Question: I created a list basically copying the 'ListDemo.java' from the oracle site. I included a picture of what I have.
'''
public static class BackpackList extends JPanel implements ListSelectionListener {
private JList list;
private DefaultListModel listModel;
private static final String useString = "Use";
private JButton useButton;
public BackpackList() {
super(new BorderLayout());
listModel = new DefaultListModel();
listModel.addElement("Flashlight");
listModel.addElement("Health potion");
listModel.addElement("Snacks");
//Create the list and put it in a scroll pane.
list = new JList(listModel);
list.setSelectionMode(ListSelectionModel.SINGLE_SELECTION);
list.setSelectedIndex(0);
list.addListSelectionListener(this);
list.setVisibleRowCount(10);
JScrollPane listScrollPane = new JScrollPane(list);
useButton = new JButton(useString);
useButton.setActionCommand(useString);
useButton.addActionListener(new UseListener());
//Create a panel that uses BoxLayout.
JPanel buttonPane = new JPanel();
buttonPane.setLayout(new BoxLayout(buttonPane,
BoxLayout.LINE_AXIS));
buttonPane.add(useButton);
buttonPane.add(Box.createHorizontalStrut(5));
buttonPane.add(new JSeparator(SwingConstants.VERTICAL));
buttonPane.add(Box.createHorizontalStrut(5));
buttonPane.setBorder(BorderFactory.createEmptyBorder(5,5,5,5));
add(listScrollPane, BorderLayout.CENTER);
add(buttonPane, BorderLayout.PAGE_END);
}
class UseListener implements ActionListener {
public void actionPerformed(ActionEvent e) {
//This method can be called only if
//there's a valid selection
//so go ahead and remove whatever's selected.
int index = list.getSelectedIndex();
listModel.remove(index);
int size = listModel.getSize();
if (size == 0) { //Nobody's left, disable firing.
useButton.setEnabled(false);
}
else { //Select an index.
if (index == listModel.getSize()) {
//removed item in last position
index--;
}
list.setSelectedIndex(index);
list.ensureIndexIsVisible(index);
}
}
}
@Override
public void valueChanged(ListSelectionEvent e) {
if (e.getValueIsAdjusting() == false) {
if (list.getSelectedIndex() == -1) {
//No selection, disable fire button.
useButton.setEnabled(false);
}
else {
//Selection, enable the fire button.
useButton.setEnabled(true);
}
}
}
}
'''
Question 1: I am setting up a backpack for a basic text based game. I want to set up specific actions depending on what item you have selected in the list. What would be the code to make it so the health potion would do something different than the snacks?

Question 2: How could I make it so it would say something along the lines of if you have 2 snacks or if you have 3 snacks, etc.
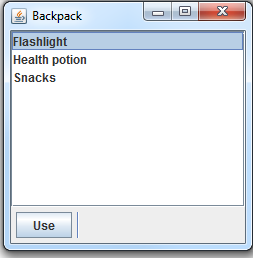
Answer: The backpack needs to keep track of items that are defined elsewhere. JList can hold a list of any kind of object so what you need to do is create objects for the inventory items. Below shows an example using an enum:
'''
public class InventoryManager {
public enum InventoryItem {
LIGHT("Flashlight") {
boolean isOn;
@Override public void doAction() {
isOn = !isOn;
}
@Override public String toString() {
return name;
}
},
POTION("Health Potions") {
@Override public void doAction() {
Game.getPlayer().setHealth(Game.getPlayer().getHealth() + 25);
remove(1);
}
},
SNACK("Snacks") {
@Override public void doAction() {
Game.getPlayer().setEnergy(Game.getPlayer().getEnergy() + 10);
remove(1);
}
};
private final String name;
private int quantity = 0;
private InventoryItem(String n) {
name = n;
}
public abstract void doAction();
public void add(int q) {
if ((quantity += q) < 0) quantity = 0;
}
public void remove(int q) {
add(-q);
}
@Override public String toString() {
return name + " x" + quantity;
}
}
public static InventoryItem[] getHeldItems() {
EnumSet<InventoryItem> items = EnumSet.allOf(InventoryItem.class);
Iterator<InventoryItem> it = items.iterator();
while (it.hasNext()) {
if (it.next().quantity < 1) {
it.remove();
}
}
return items.toArray(new InventoryItem[items.size()]);
}
}
'''
The enum example is entirely static so there are some problems with actually doing it this way (I chose it primarily because it's the shortest code). But ultimately what you'll have is a superclass Item with abstract methods that the subclasses implement differently. Then you will populate the JList with the items held. When the user selects an item from the list, 'list.getSelectedValue()' returns an Item object you can use in the game.
'''
// or Item can be an interface classes implement
public abstract class Item {
public void doAction() {
Game.updateState();
}
}
public class Light extends InventoryItem {
boolean lighted;
@Override public void doAction() {
lighted = !lighted;
super.doAction();
}
}
public class Potion extends InventoryItem {
@Override public void doAction() {
player.hp++;
super.doAction();
}
}
public class Snack extends InventoryItem {
@Override public void doAction() {
player.energy++;
super.doAction();
}
}
'''
The other way to do this is to use straight program logic, for example:
'''
switch (list.getSelectedItem()) {
case "Flashlight": {
toggleFlashlight();
break;
}
case "Health Potion": {
usePotion();
break;
}
case "Snack": {
useSnack();
break;
}
}
'''
But I have a feeling trying to do it all with logic like that will ultimately turn out to be more complicated.